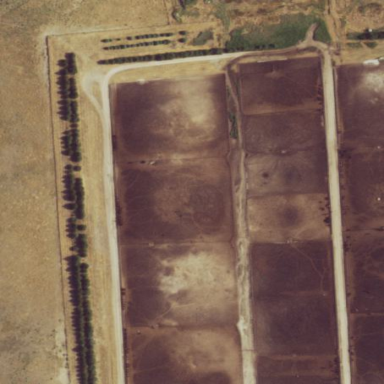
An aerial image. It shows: Farmyard with feedlot farming system.